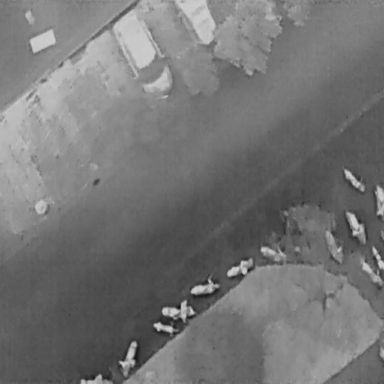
There are 15 objects shown in the infrared image, including two Cars, and 13 Bicycles.